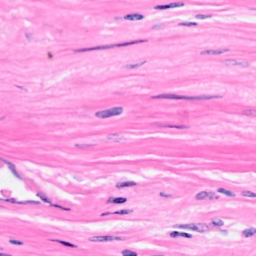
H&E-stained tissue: Breast